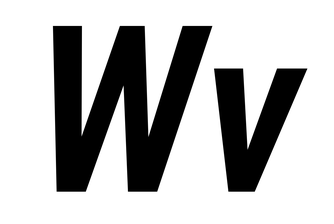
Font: Roboto-Italic_Condensed_SemiBold_Italic